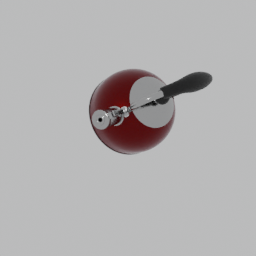
Label: appliances